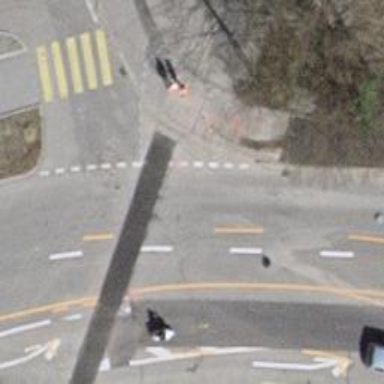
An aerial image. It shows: Road crossing with traffic signals.